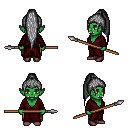
a pixel art fantasy rpg character, female body template, orc, green skin, red robe, robe skirt, gray extra-long topknot hairstyle, maroon shoes, spear, four views (front, back, left, right), 2x2 character sprite sheet, small pixel art, hard edges, no anti-aliasing